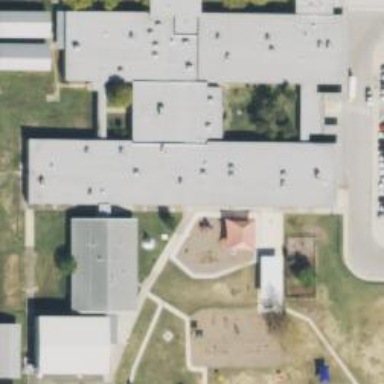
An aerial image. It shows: School building.